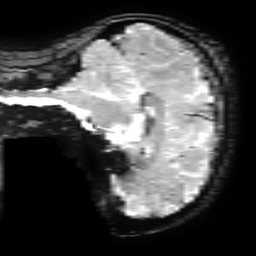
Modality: T2starw
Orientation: sagittal
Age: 23
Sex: female
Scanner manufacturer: ge
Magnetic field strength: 3 T
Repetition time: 0.65 s
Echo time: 0.02 s